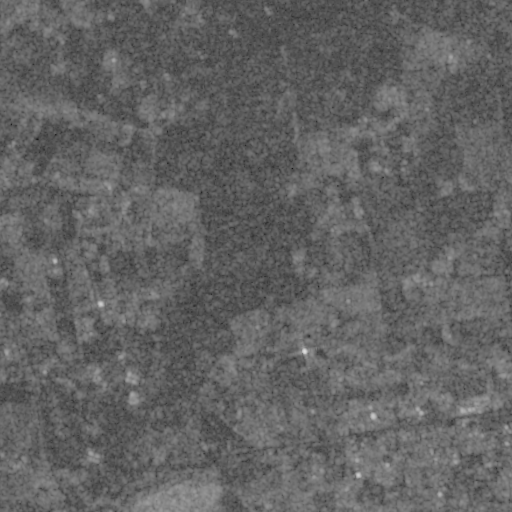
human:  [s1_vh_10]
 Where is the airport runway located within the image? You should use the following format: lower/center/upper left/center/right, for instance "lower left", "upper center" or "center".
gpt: The airport runway is located in the center left of the image.
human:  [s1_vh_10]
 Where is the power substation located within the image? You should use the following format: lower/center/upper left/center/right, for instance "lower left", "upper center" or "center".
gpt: The power substation is located in the lower left of the image.
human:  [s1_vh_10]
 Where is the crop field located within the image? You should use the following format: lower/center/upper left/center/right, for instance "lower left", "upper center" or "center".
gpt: There is no crop field in the image.

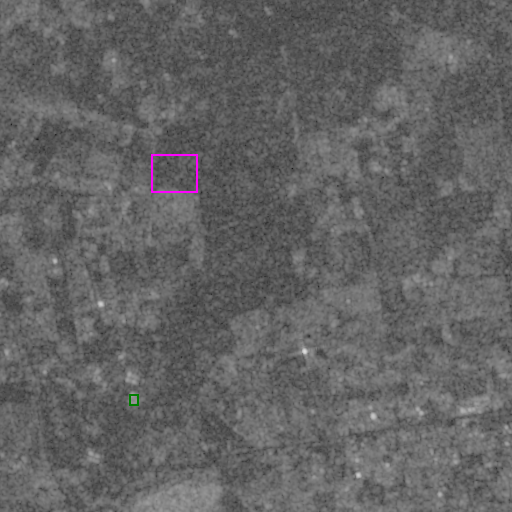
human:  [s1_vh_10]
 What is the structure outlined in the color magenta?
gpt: The structure outlined in magenta is a park.
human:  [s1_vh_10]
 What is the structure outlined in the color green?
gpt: The structure outlined in green is a power substation.
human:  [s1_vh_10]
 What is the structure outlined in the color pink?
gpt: There is no pink outline.